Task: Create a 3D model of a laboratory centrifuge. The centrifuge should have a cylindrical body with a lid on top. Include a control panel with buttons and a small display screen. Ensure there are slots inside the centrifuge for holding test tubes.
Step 164:
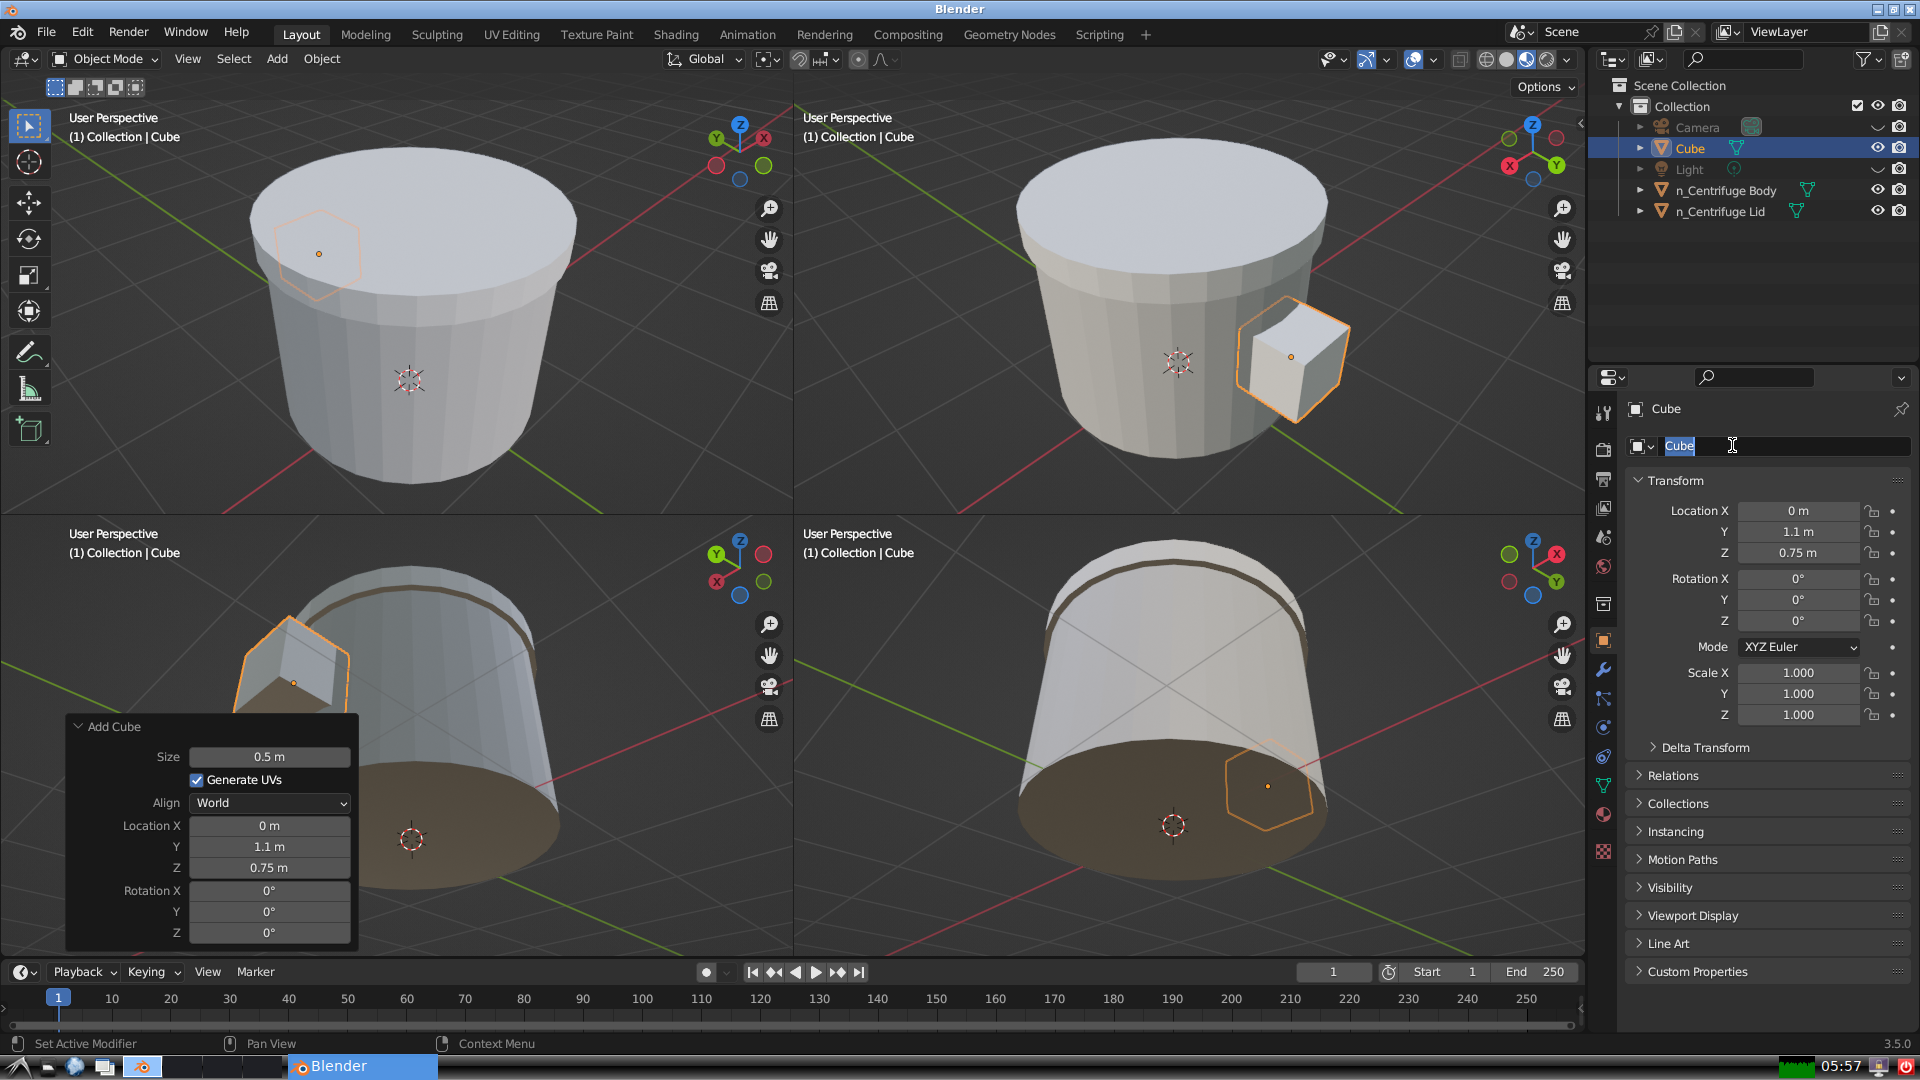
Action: input_text: n_Control Panel